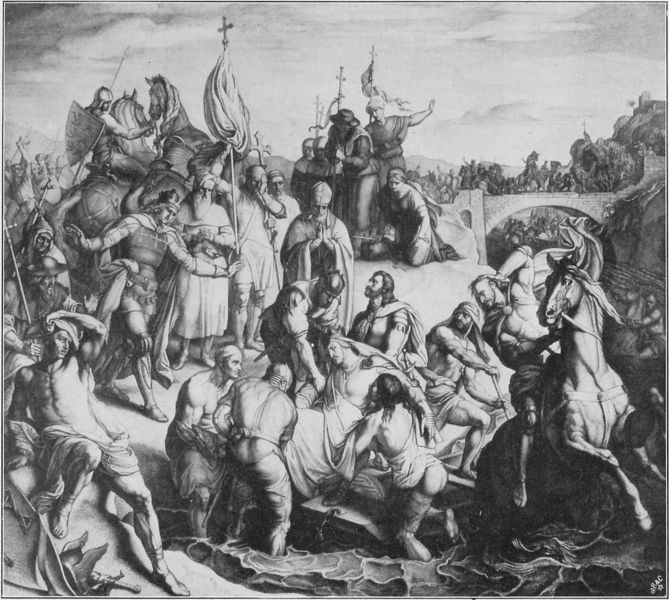
Titel: Barbarossas Tod im Fluß Kalykadnos
Künstler: Julius Schnorr von Carolsfeld
Standort: München, Residenz (EU - D - B)
Schlagwörter: wasser, menschen, männer, brücke, kirche, pferd, pferde, papst, kreuz, schwarzweiss, knoblauch, gangbang, kfc, druck, vilee, viele drama, kampf